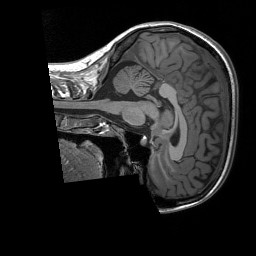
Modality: T1w
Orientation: sagittal
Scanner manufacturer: siemens
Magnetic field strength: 3 T
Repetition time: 1.76 s
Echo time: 0.0022 s